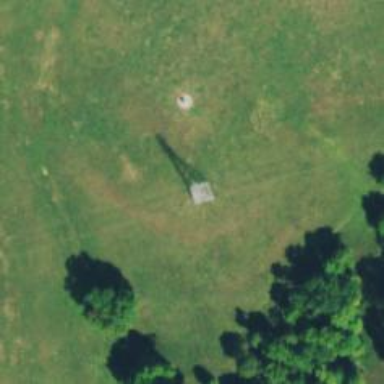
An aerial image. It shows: Lattice structure tower.